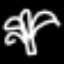
Label: palm tree